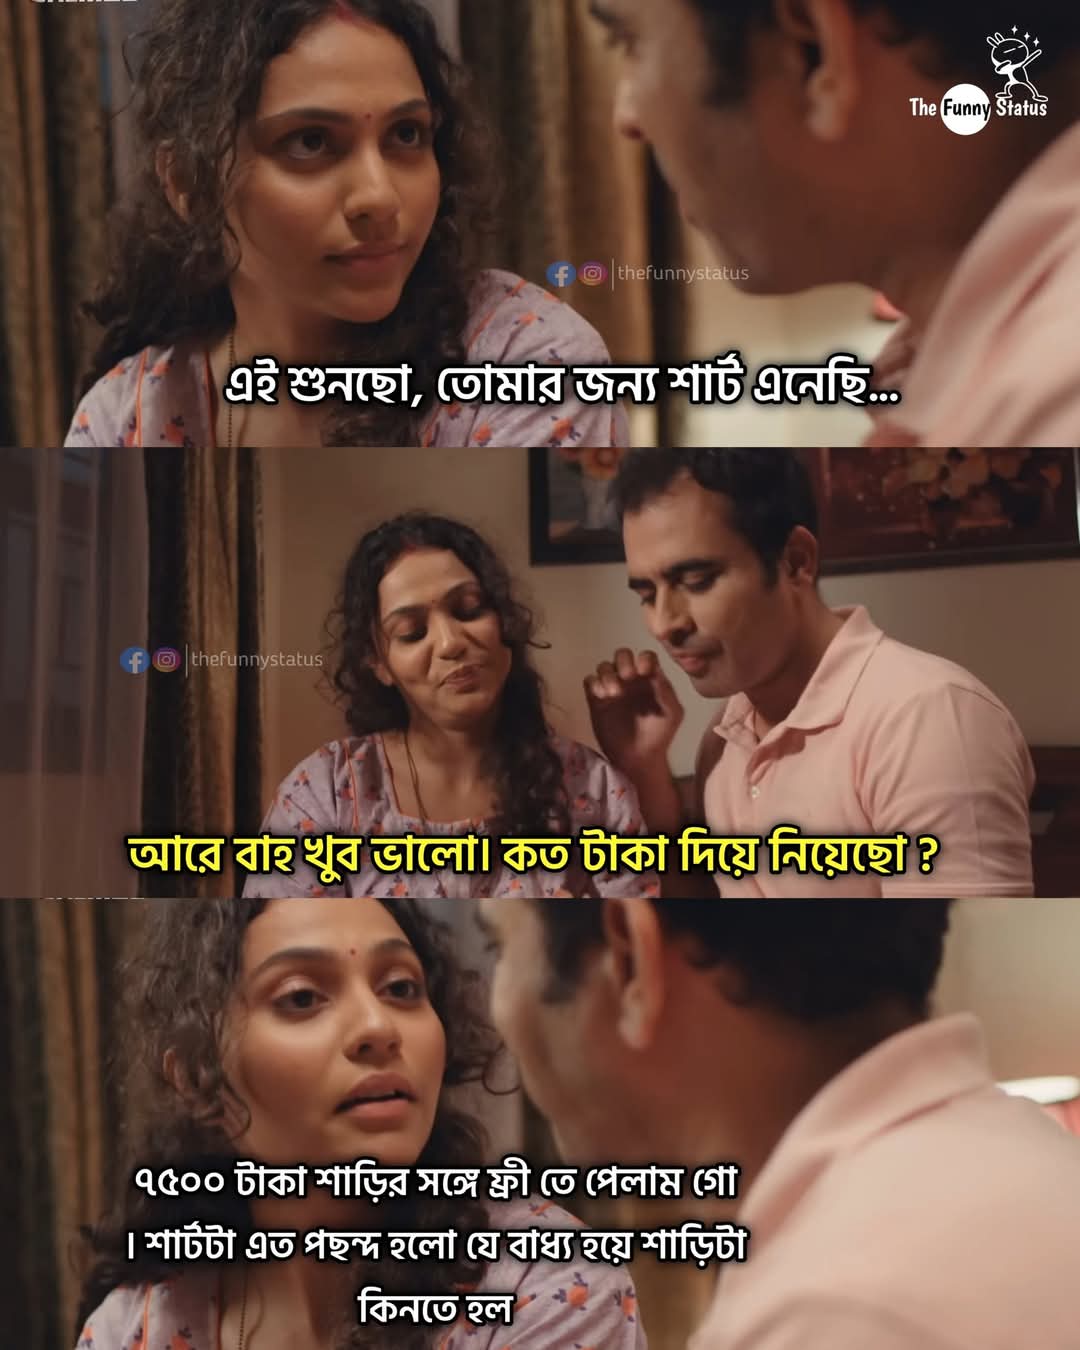
Text: এই শুনছো, তোমার জন্য শার্ট এনেছি...
আরে বাহ খুব ভালো। কত টাকা দিয়ে নিয়েছো?
৭৫০০ টাকা শাড়ির সঙ্গে ফ্রী তে পেলাম গো । শার্টটা এত পছন্দ হলো যে বাধ্য হয়ে শাড়িটা কিনতে হল
Label: Non Hate